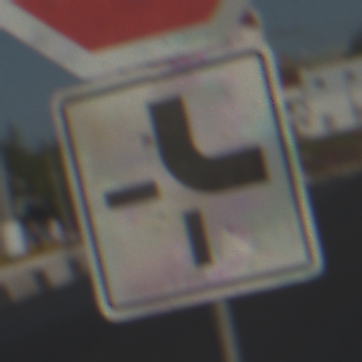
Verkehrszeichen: VerlaufVorfahrtsstrasse4
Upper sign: Stop
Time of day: MorningAfternoon
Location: Outdoor (Urban)
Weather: Clear
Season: NotSpecified
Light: Natural